Question: I am trying And ..
I'm using EmguCV for image processing purpose in my .NET project
What I've tried is:
1) Calculate Homography matrix between quadrilateral and rectangular plane (specifying points in clockwise order from left top corner for both planes)
2) Multiply above Homography matrix by 3 x 1 matrix [x,y,1] to get final coordinates.
However, the resultant coordinate (x', y') does not seem in concordance with given point (x,y).

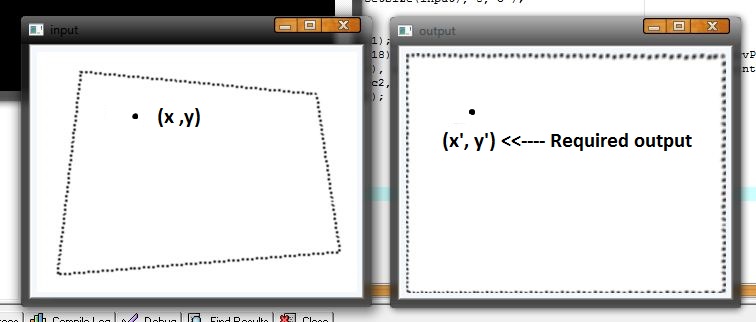
Answer: As <URL>, all that is needed to solve this problem was this:
1. Calculate Homography matrix between quadrilateral and rectangular plane
2. Multiply this homography mat. with candidate point [x,y,1]T and get [x',y',z']T
3. Now, Dehomogenize above [x',y',z']T i.e. [(x'/z'), (y'/z'), 1]T thus, the required final coordinate of rectangular plane.